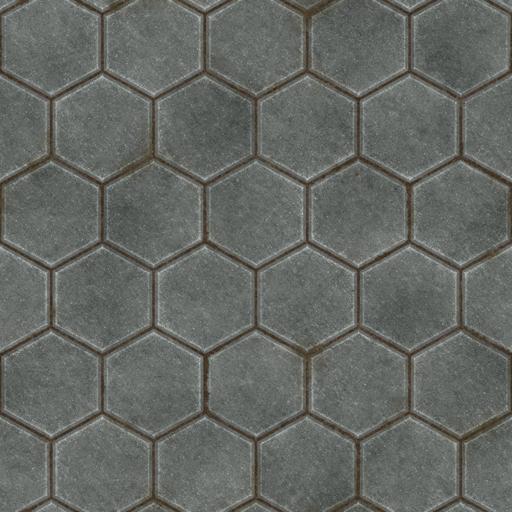
Tags: hexagon paved pavement paving stones